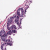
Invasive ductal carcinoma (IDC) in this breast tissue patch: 0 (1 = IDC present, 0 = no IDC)